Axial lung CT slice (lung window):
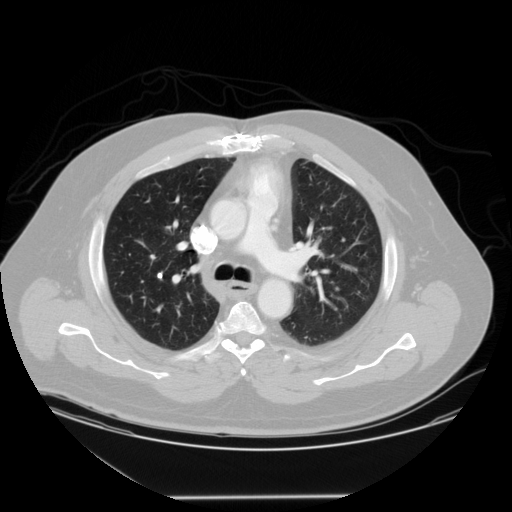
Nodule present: no